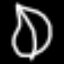
Label: leaf